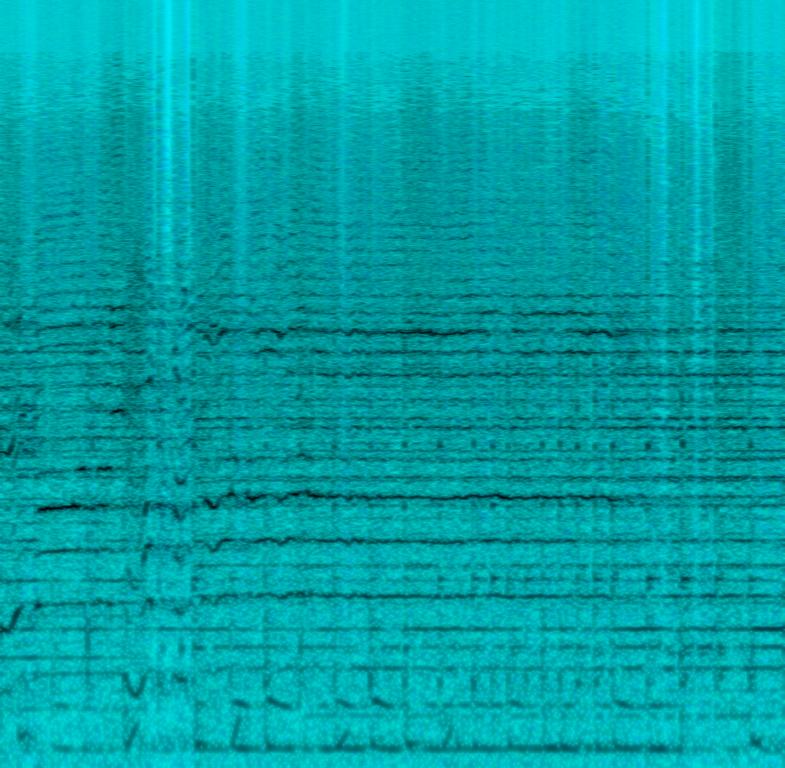
This is a traditional south asian song. We have an accordion-like instrument for the melodic component and a tabla for percussion. The singer has a passionate voice. The audio quality is poor and the song distorts.